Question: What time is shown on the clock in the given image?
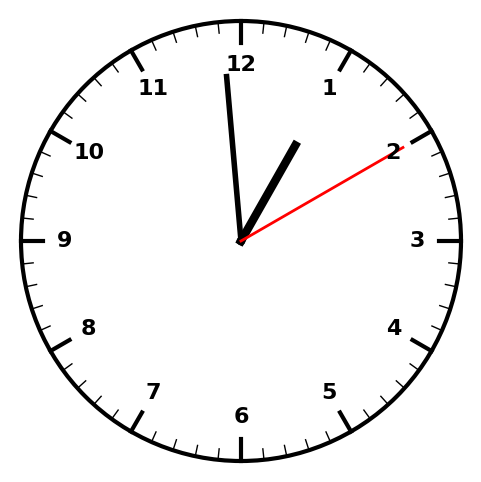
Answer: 12:59:10